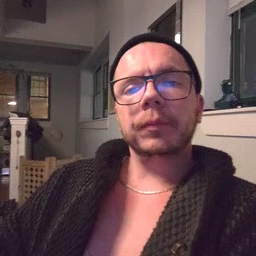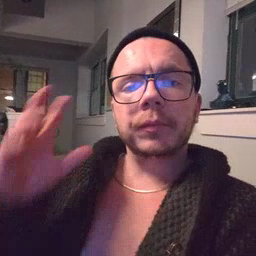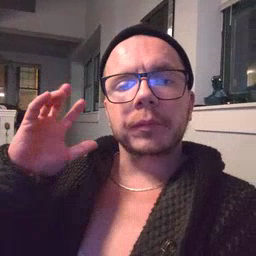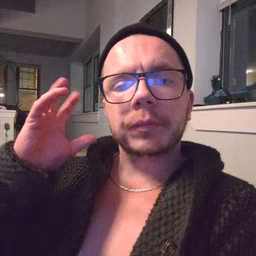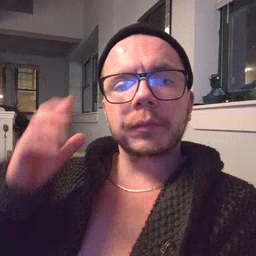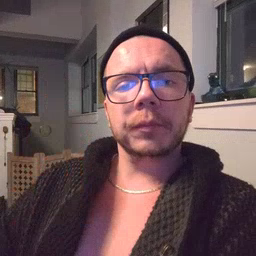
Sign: radio